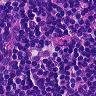
Metastatic tissue present: no